Interaction volume radius: 10 \u00c5
Interaction volume height: 10 \u00c5
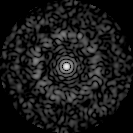
Disorder parameter: 0.8015